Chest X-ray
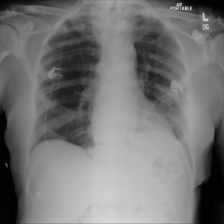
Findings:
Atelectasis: positive
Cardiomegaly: negative
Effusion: negative
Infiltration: negative
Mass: negative
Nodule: negative
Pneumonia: negative
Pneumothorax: negative
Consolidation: negative
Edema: negative
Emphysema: negative
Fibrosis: negative
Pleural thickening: negative
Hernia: negative